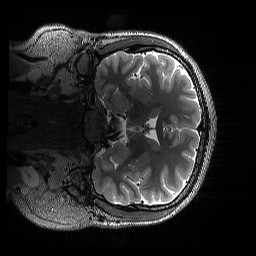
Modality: T2w
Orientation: coronal
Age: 28
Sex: male
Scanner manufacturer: siemens
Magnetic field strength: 3 T
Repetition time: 3.2 s
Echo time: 0.564 s